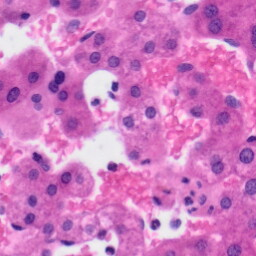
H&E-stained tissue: Liver